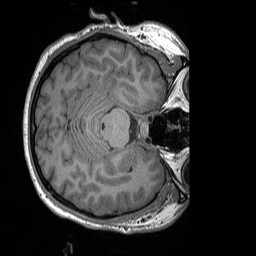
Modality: T1w
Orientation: axial
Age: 31
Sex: male
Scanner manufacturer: siemens
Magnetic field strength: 3 T
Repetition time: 1.9 s
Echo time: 0.00252 s